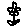
Label: flower